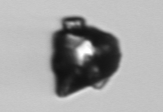
Label: Delphineis